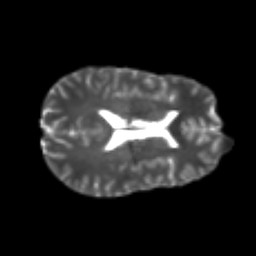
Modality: T2w
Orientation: axial
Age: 24
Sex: male
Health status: healthy
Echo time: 0.074 s